Interaction volume radius: 5 \u00c5
Interaction volume height: 15 \u00c5
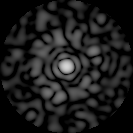
Disorder parameter: 0.8193